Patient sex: M
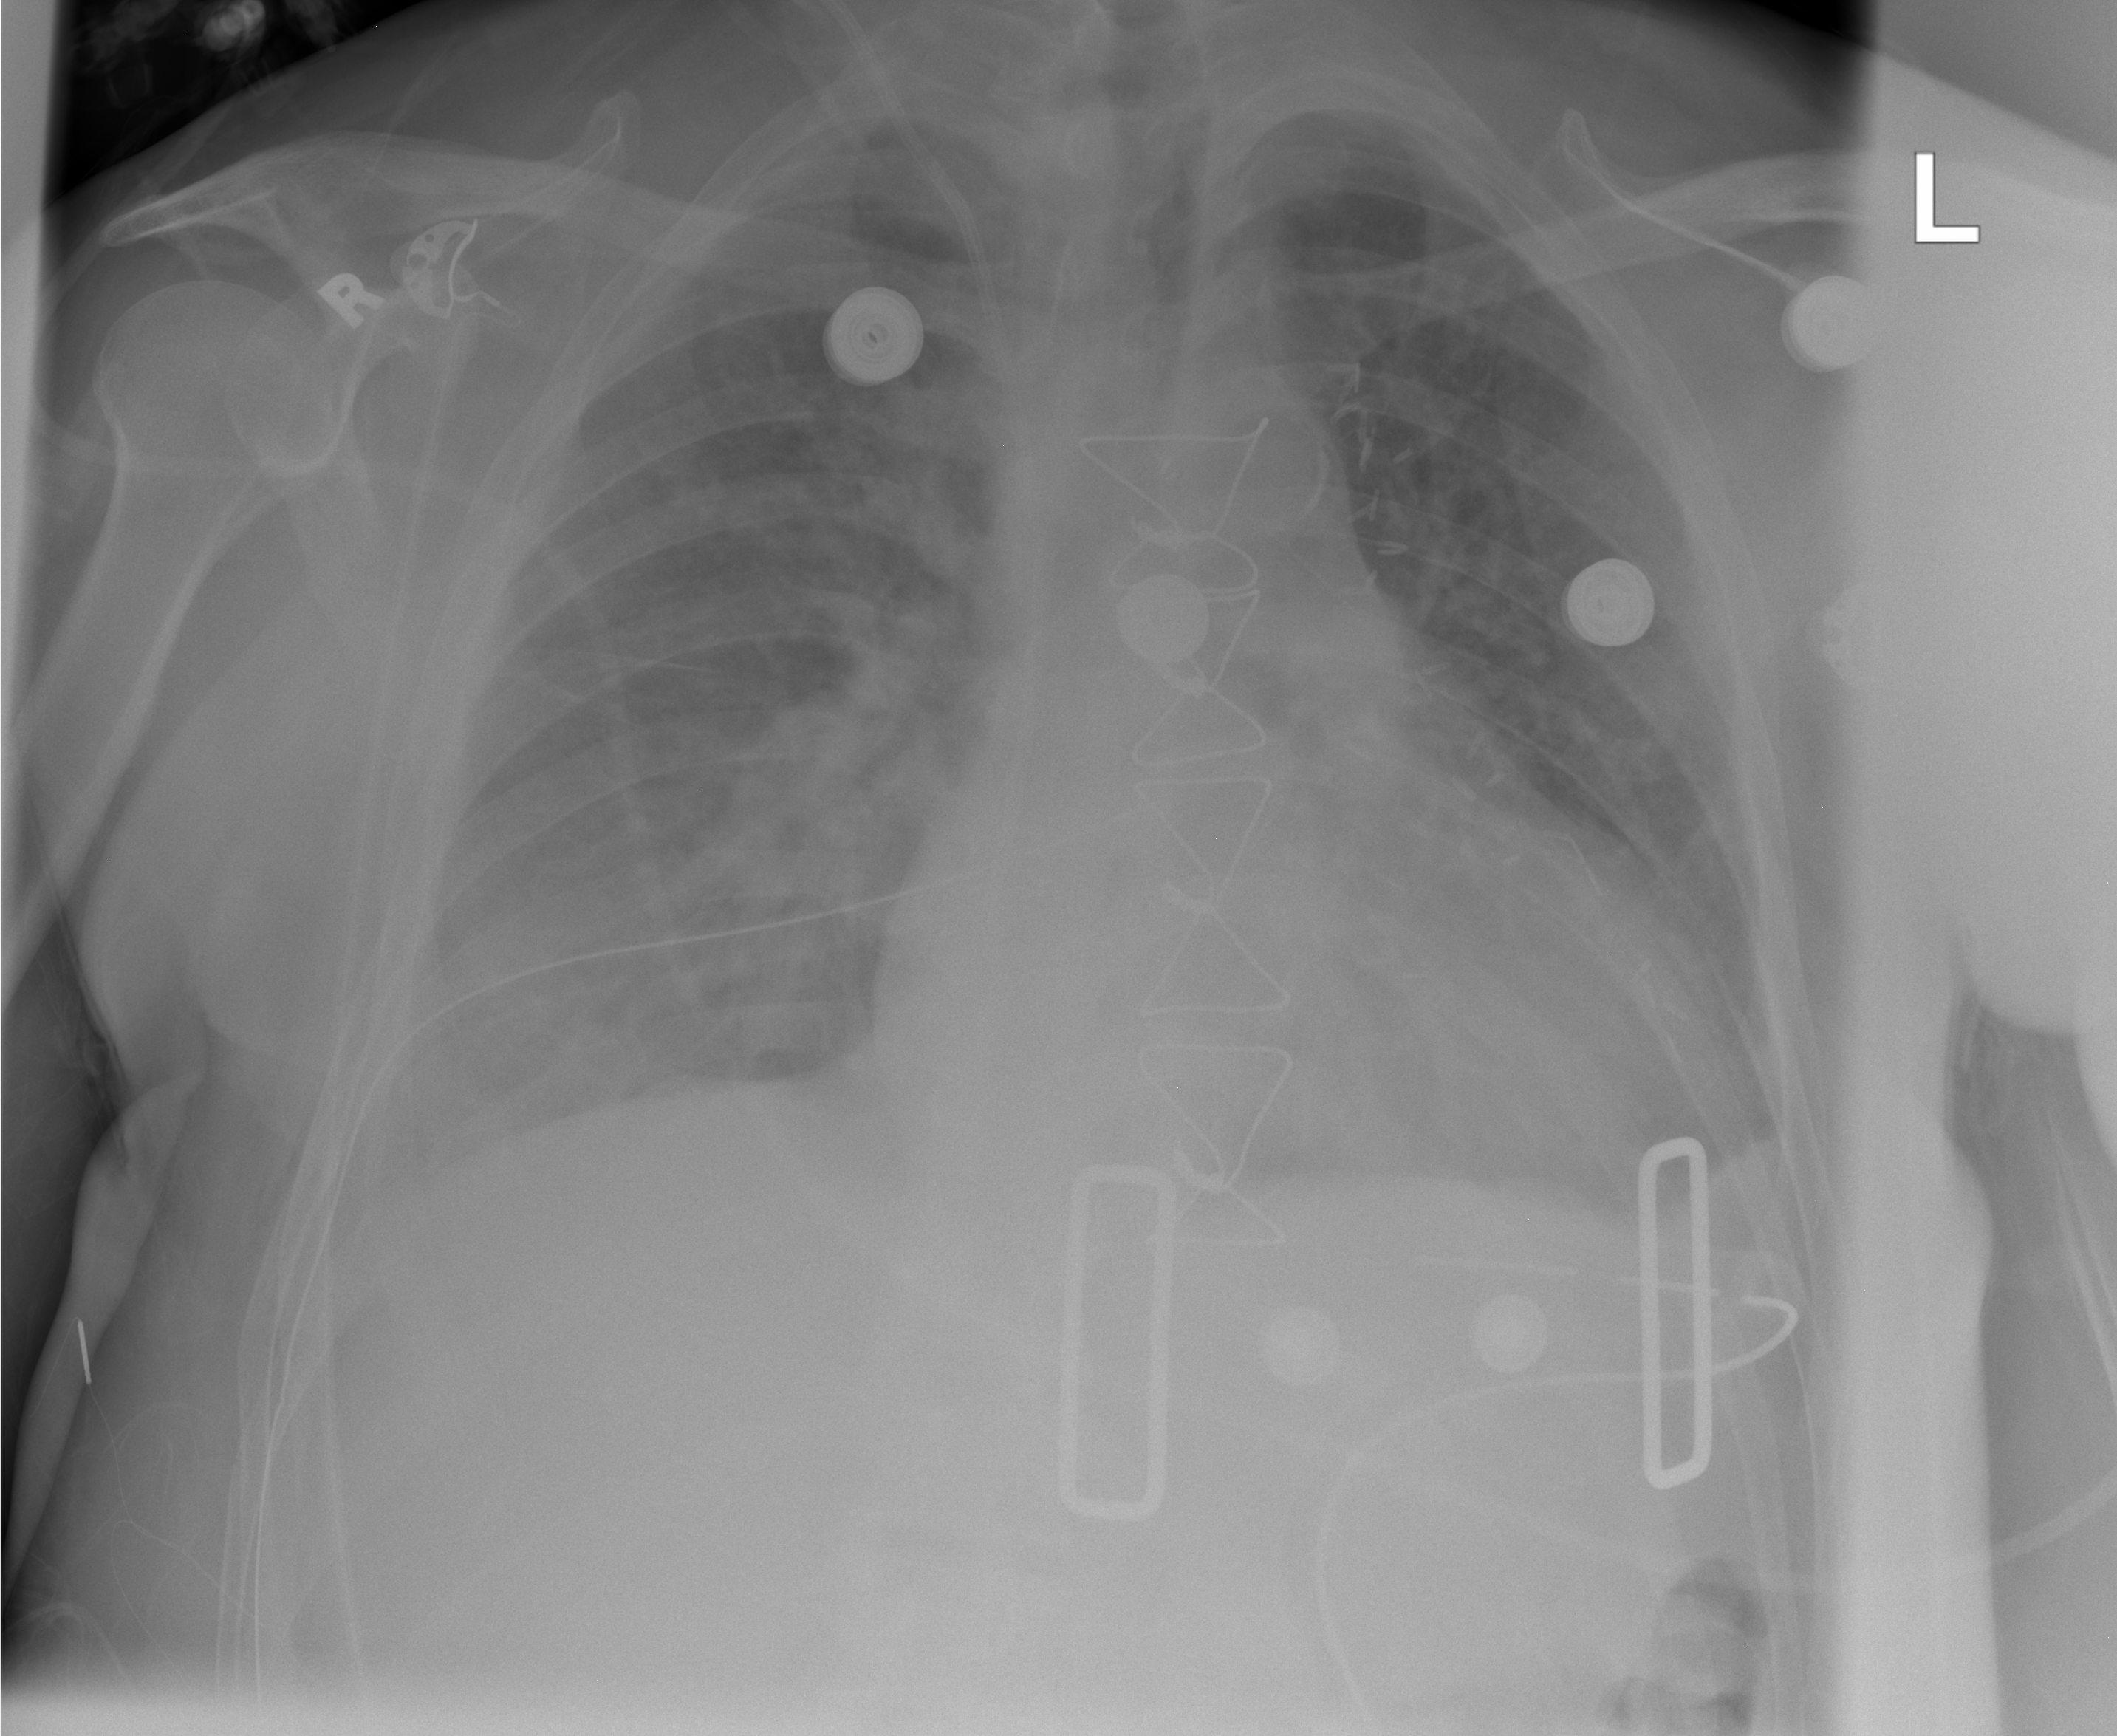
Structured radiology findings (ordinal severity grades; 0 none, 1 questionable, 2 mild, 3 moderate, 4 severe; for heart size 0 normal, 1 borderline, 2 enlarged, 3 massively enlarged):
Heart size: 0
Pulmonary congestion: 0
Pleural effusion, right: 2
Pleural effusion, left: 0
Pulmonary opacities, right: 0
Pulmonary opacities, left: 0
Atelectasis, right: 2
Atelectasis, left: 2